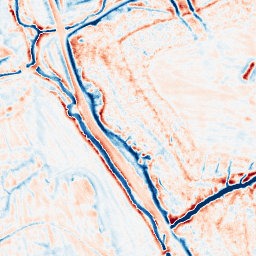
Category: edge_preserving
Decomposition family: bilateral
Decomposition parameters: d: 15
sigma_color: 25
sigma_space: 150
Upsampling method: sinc_blackman
Upsampling parameters: scale: 2
kernel_size: 16
Upsampling scale: 2